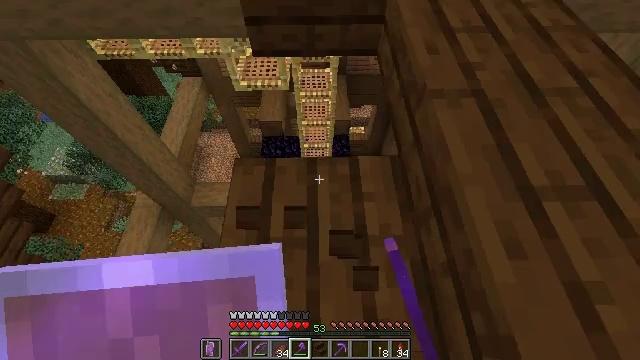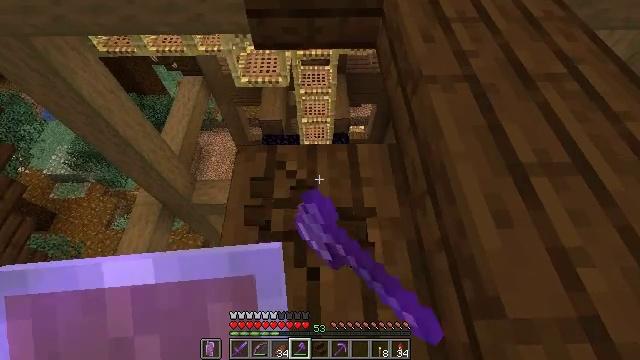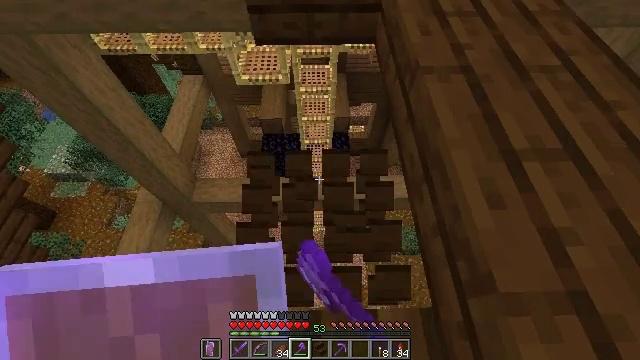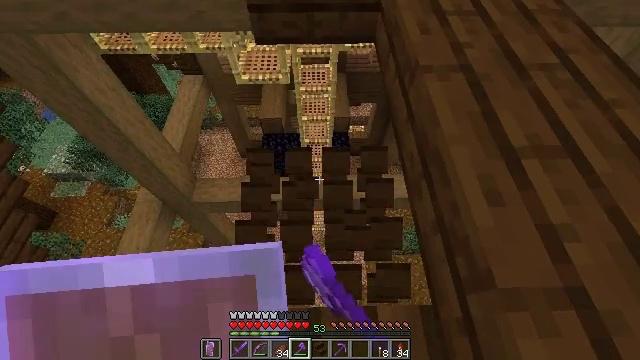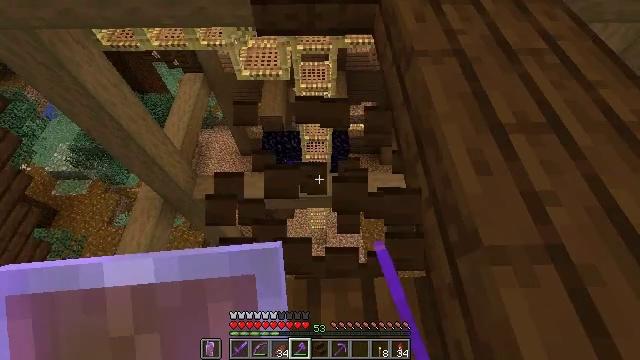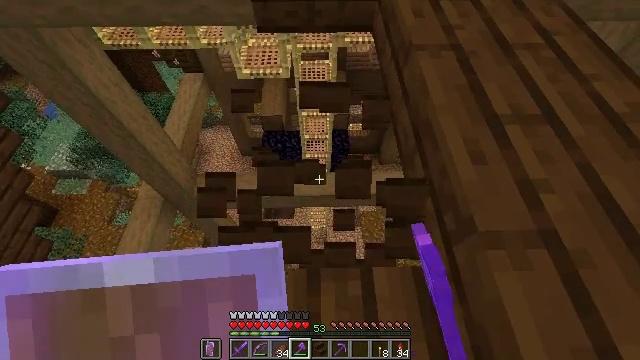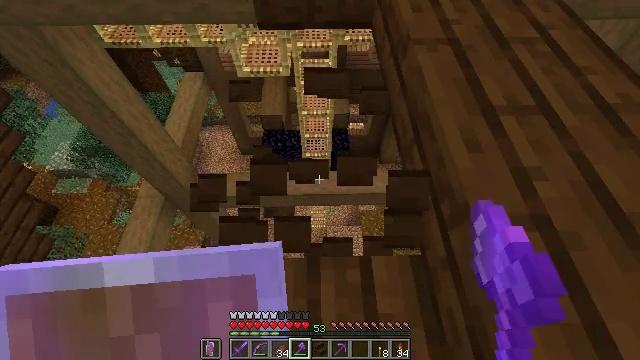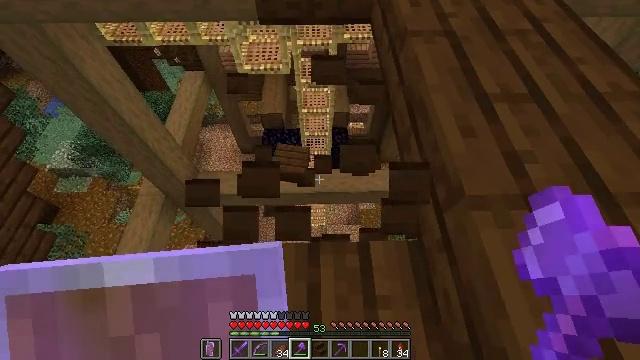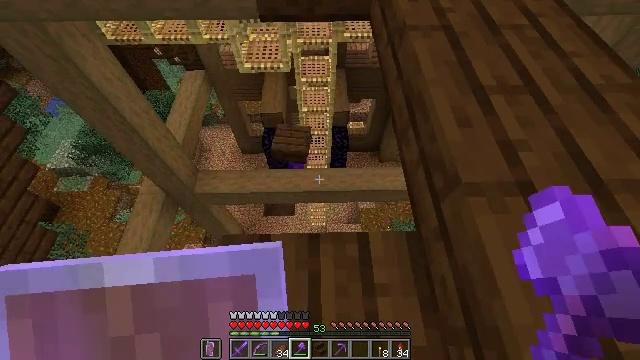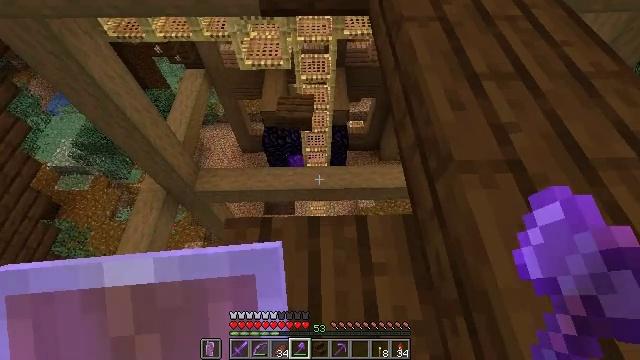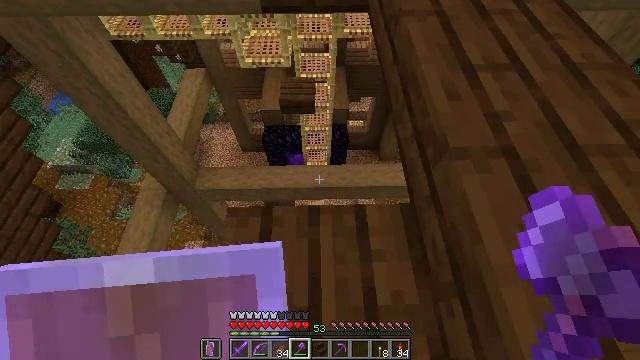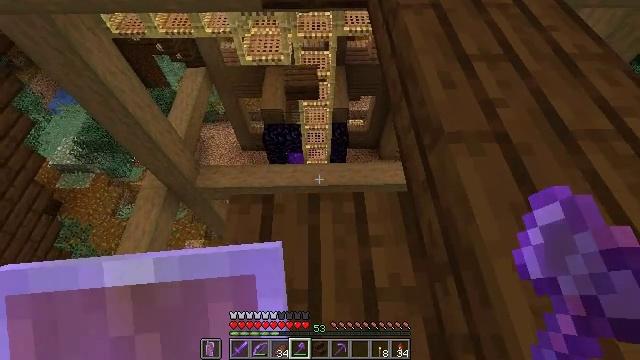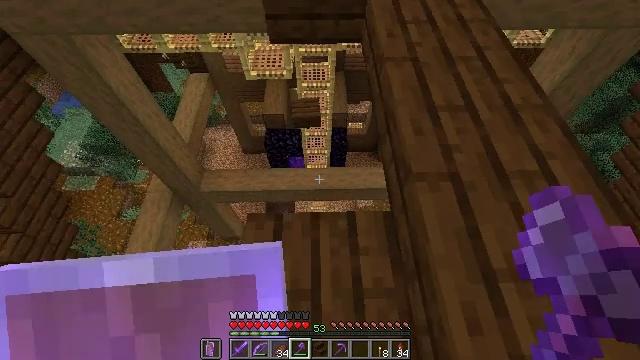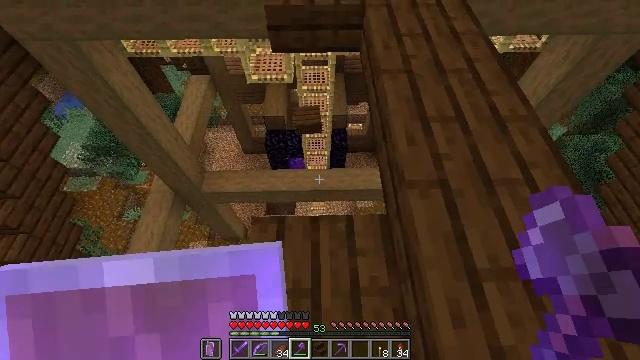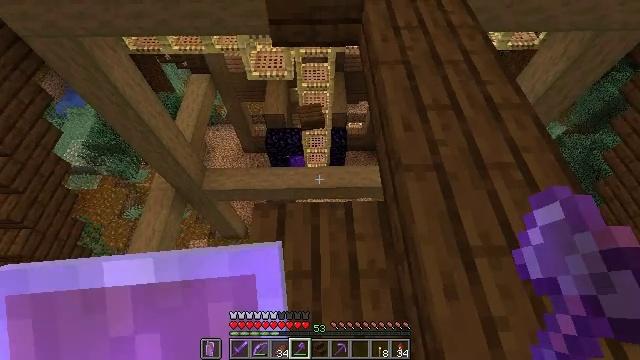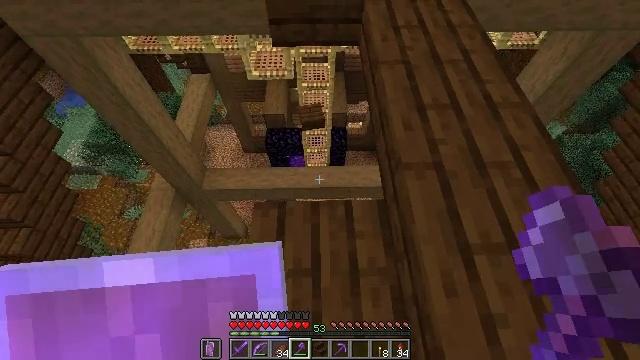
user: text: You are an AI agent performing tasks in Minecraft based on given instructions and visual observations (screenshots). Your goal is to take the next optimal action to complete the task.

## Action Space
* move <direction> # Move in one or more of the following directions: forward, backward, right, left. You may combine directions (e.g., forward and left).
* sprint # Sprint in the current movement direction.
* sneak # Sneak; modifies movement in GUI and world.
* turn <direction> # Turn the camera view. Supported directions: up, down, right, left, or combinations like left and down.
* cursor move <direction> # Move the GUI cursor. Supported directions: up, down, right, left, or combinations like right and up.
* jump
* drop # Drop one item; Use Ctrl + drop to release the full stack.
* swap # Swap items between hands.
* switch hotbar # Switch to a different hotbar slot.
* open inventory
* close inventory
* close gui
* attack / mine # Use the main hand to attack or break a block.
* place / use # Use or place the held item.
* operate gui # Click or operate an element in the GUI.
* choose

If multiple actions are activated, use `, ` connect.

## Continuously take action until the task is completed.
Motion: motion action
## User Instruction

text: Use a tool to break the dark oak slab.
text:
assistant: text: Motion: move back, sneak, attack / mine
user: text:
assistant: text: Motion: move back, sneak, attack / mine
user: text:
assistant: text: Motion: move back, sneak, attack / mine
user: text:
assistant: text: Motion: move back, sneak, attack / mine
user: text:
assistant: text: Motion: move back, sneak, attack / mine
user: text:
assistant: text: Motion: move back, sneak, attack / mine
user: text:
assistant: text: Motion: move back, sneak, attack / mine
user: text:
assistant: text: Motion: move back, sneak, attack / mine
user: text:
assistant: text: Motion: move back, sneak
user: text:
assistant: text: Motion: move back, sneak
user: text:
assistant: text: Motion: move back, sneak
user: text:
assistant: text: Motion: move back, sneak
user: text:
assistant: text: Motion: move back, sneak
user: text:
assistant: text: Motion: move back, sneak
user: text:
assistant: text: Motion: move back, sneak
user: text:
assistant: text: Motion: move back, sneak, attack / mine
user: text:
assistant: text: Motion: move back, sneak, attack / mine
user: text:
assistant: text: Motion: move back, sneak, attack / mine
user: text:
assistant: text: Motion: move back, sneak, attack / mine
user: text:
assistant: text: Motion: move back, sneak, attack / mine
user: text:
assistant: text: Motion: move back, sneak, attack / mine
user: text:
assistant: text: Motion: move back, sneak, attack / mine
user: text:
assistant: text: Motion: move back, sneak, attack / mine
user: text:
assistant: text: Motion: move back, sneak, attack / mine
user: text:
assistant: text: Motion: move back, sneak, attack / mine
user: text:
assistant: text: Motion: move back, sneak, attack / mine
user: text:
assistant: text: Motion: move back, sneak
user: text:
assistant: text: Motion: move back, sneak
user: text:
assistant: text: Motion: sneak
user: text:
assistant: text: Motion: sneak